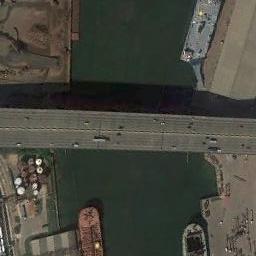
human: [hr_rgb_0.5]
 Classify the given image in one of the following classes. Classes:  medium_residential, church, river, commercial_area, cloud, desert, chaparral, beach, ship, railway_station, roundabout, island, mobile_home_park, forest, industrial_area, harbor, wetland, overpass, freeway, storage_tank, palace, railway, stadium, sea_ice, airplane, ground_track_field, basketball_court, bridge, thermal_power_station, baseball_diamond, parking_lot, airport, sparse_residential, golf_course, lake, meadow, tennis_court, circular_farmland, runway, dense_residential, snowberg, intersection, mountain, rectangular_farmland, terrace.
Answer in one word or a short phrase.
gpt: bridge